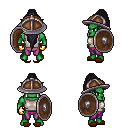
a pixel art fantasy rpg character, male body template, orc, green skin, white sleeveless shirt, magenta pants, raven extra-long topknot hairstyle, chain helm, gold gloves, brown slippers, shield, four views (front, back, left, right), 2x2 character sprite sheet, small pixel art, hard edges, no anti-aliasing